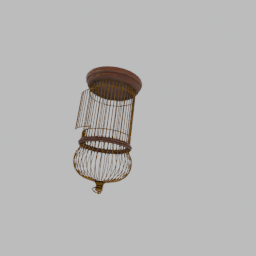
Label: decoration